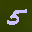
Label: 5